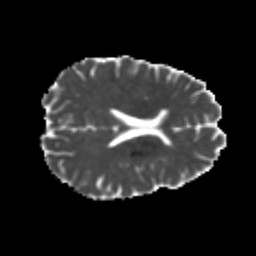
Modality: MD
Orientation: axial
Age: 24
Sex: male
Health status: healthy
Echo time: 0.074 s